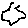
Label: hexagon